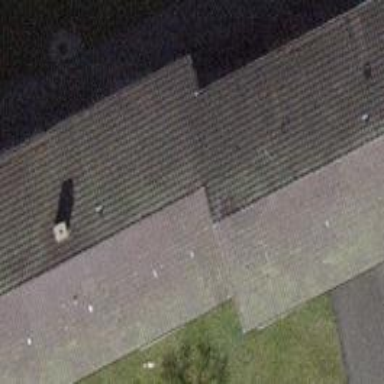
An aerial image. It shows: Gabled roof apartments building.